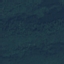
Land use / land cover class: Forest